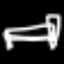
Label: bed